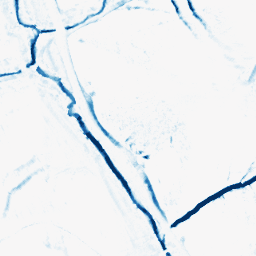
Category: morphological
Decomposition family: morphological_diamond
Decomposition parameters: operation: closing
radius: 5
Upsampling method: sinc_blackman
Upsampling parameters: scale: 4
kernel_size: 8
Upsampling scale: 4